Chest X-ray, PA view. Patient: 48 years old, sex F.
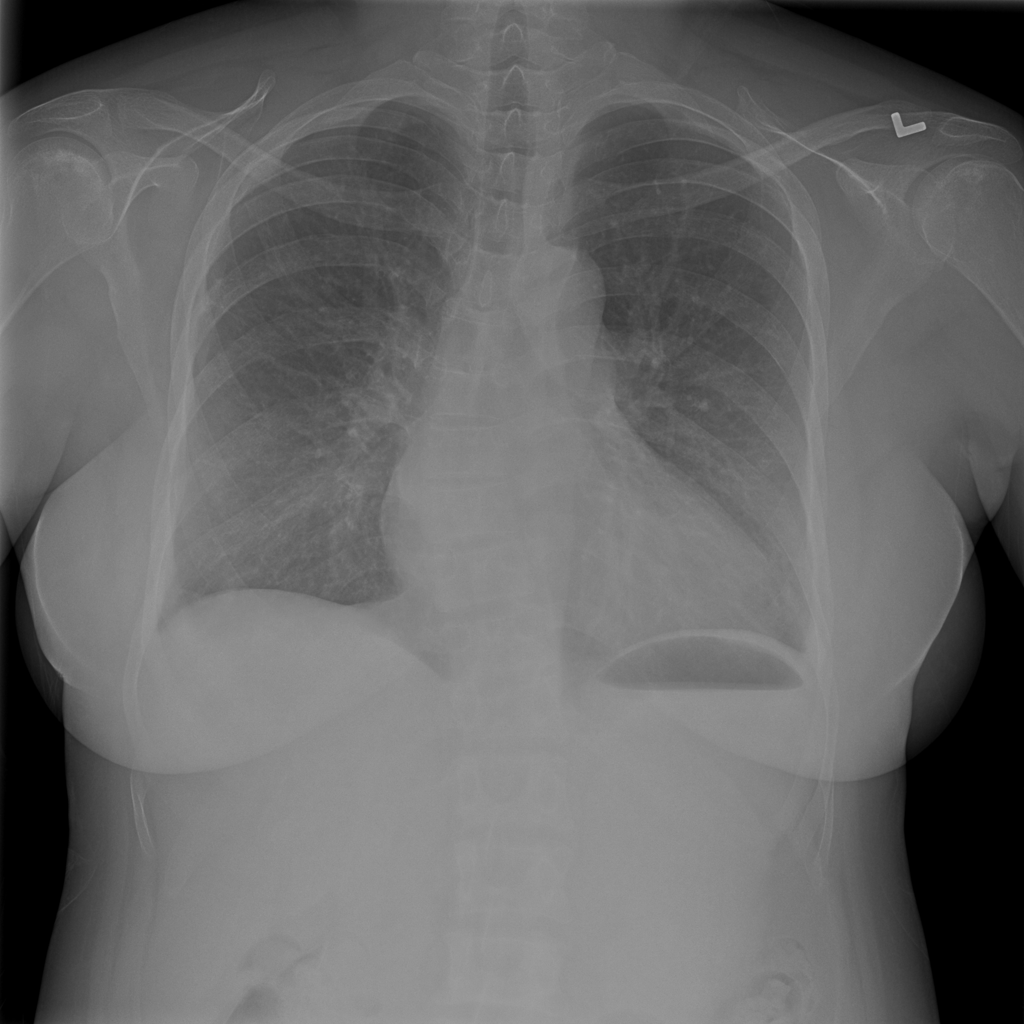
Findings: Cardiomegaly, Effusion